Question: I have the following query that I am running on my database server but it takes about to run and I can't work out why this is.
'''
SELECT *
FROM [dbo].[PackageInstance] AS packInst
INNER JOIN [dbo].[PackageDefinition] AS packageDef
ON packInst.[PackageDefinitionID] = packageDef.[PackageDefinitionID]
LEFT OUTER JOIN [dbo].[PackageInstanceContextDef] AS contextDef
ON packInst.[PackageInstanceID] = contextDef.[PackageInstanceID]
'''
This produced the following execution plan which to me looks to be good....so I can't understand why it takes so much time to execute where the resulting data is only 100,000 records (which should be a walk in the park for SQL Server).

Any ideas what could be causing this long execution time?
I have looked at the query in Profiler to see what the stats where on it and they are as follows:
'''
CPU - 4711
Reads - 744453
Writes - 9
Duration - 26329
'''
The following are the table definitions:
'''
CREATE TABLE [dbo].[PackageDefinition](
[PackageDefinitionID] [int] IDENTITY(1,1) NOT NULL,
[ts] [timestamp] NOT NULL,
[ProgramID] [int] NULL,
[VendorID] [int] NULL,
[PackageExecutionTypeID] [int] NULL,
[PackageDefinitionStatusID] [int] NOT NULL,
[IsInternal] [bit] NOT NULL,
[Name] [dbo].[D_Name] NOT NULL,
[Description] [dbo].[D_Description] NOT NULL,
[CreatedDate] [datetime] NOT NULL,
[PublishedDate] [datetime] NULL,
[OwnerUserGuid] [uniqueidentifier] NOT NULL,
[ProcessDefinitionMainID] [int] NULL,
<URL> NULL,
<URL> NULL,
<URL> NULL,
<URL> NULL,
<URL> NULL,
[RequiresSLAAgreement] [bit] NOT NULL,
[SLAFileAssetID] [int] NULL,
[ImageDataID] [int] NULL,
<URL> NULL,
[VideoAssetID] [int] NULL,
[UseMapCosts] [bit] NOT NULL,
[CostMin] [money] NOT NULL,
[CostMax] [money] NOT NULL,
[LandingPageVisitCount] [int] NOT NULL,
[IsDeleted] [dbo].[D_IsDeleted] NOT NULL,
[CreatedByUserGuid] [uniqueidentifier] NOT NULL,
<URL> NULL,
CONSTRAINT [PK_PackageDefinition] PRIMARY KEY CLUSTERED
(
[PackageDefinitionID] ASC
)WITH (PAD_INDEX = OFF, STATISTICS_NORECOMPUTE = OFF, IGNORE_DUP_KEY = OFF, ALLOW_ROW_LOCKS = ON, ALLOW_PAGE_LOCKS = ON) ON [PRIMARY]
) ON [PRIMARY]
CREATE TABLE [dbo].[PackageInstance](
[PackageInstanceID] [int] IDENTITY(1,1) NOT NULL,
[ts] [timestamp] NOT NULL,
[PackageDefinitionID] [int] NOT NULL,
[PackageStatusID] [int] NOT NULL,
[Name] [dbo].[D_Description] NOT NULL,
[CampaignID] [int] NULL,
[MarketingPlanID] [int] NULL,
[CountryID] [int] NULL,
[DateEntered] [datetime] NULL,
[DateExecuted] [datetime] NULL,
[ProcessID] [int] NULL,
[OrderedByUserGuid] [uniqueidentifier] NULL,
[RequestedByUserGuid] [uniqueidentifier] NULL,
[SLAEndDate] [datetime] NULL,
CONSTRAINT [PK_PackageInstance] PRIMARY KEY CLUSTERED
(
[PackageInstanceID] ASC
)WITH (PAD_INDEX = OFF, STATISTICS_NORECOMPUTE = OFF, IGNORE_DUP_KEY = OFF, ALLOW_ROW_LOCKS = ON, ALLOW_PAGE_LOCKS = ON) ON [PRIMARY]
) ON [PRIMARY]
CREATE TABLE [dbo].[PackageInstanceContextDef](
[PackageInstanceContextDefID] [int] IDENTITY(1,1) NOT NULL,
[ts] [timestamp] NOT NULL,
[PackageInstanceID] [int] NOT NULL,
[ContextObjectDefID] [int] NOT NULL,
<URL> NULL,
[SelectedListValueID] [int] NULL,
<URL> NULL,
<URL> NULL,
<URL> NOT NULL,
CONSTRAINT [PK_PackageInstanceContextDef] PRIMARY KEY CLUSTERED
(
[PackageInstanceContextDefID] ASC
)WITH (PAD_INDEX = OFF, STATISTICS_NORECOMPUTE = OFF, IGNORE_DUP_KEY = OFF, ALLOW_ROW_LOCKS = ON, ALLOW_PAGE_LOCKS = ON) ON [PRIMARY]
) ON [PRIMARY]
'''
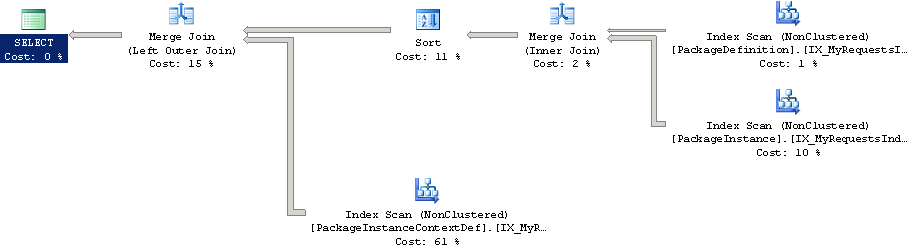
Answer: The answer turned out to be what @MartinSmith suggested. Because the PackageDefinition table contained about 8 NVARCHAR(MAX) columns, when the resulting join was created and that was over 100k rows, this was causing the varchar(max) values to be re-read over and over and they exist in out of row pages. Hence the large number of logical reads.
Thanks all for your support, just have to figure out to make the entity framework produce the query that I want.